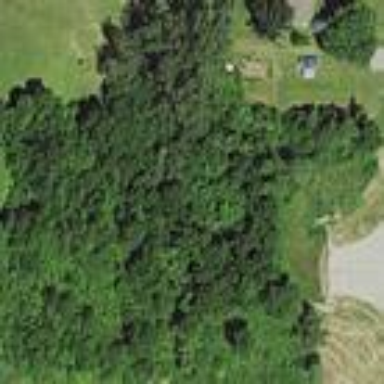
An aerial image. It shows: Deciduous broadleaved woodland.